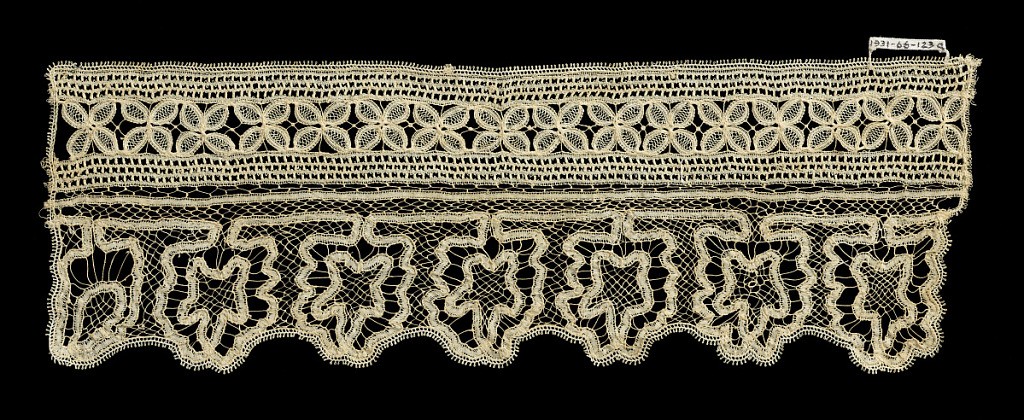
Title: Fragment and ornaments
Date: late 19th century
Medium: linen Technique: machine made tape with hand made fillings
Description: a.) Scalloped border with a design of four-petal flowers above a border of leaf-shaped motifs. b.) Star-shaped doily in a design of a central flower with eight petals surrounded by waving lines and ovals. c. and d.) Two oval ornaments in a design of a spray of eight leaves partly surrounded by a leafy wreath.